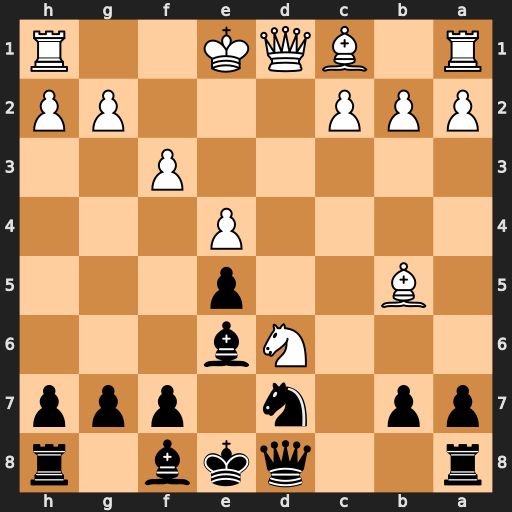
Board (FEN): r2qkb1r/pp1n1ppp/3Nb3/1B2p3/4P3/5P2/PPP3PP/R1BQK2R
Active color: b
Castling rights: KQkq
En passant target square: -
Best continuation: Bxd6 Qxd6 Qa5+ b4 Qxb5 Bg5 Nf6